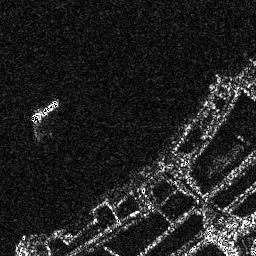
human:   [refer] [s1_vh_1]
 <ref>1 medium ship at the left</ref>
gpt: <box>[[11, 37, 23, 48, 0]]</box>